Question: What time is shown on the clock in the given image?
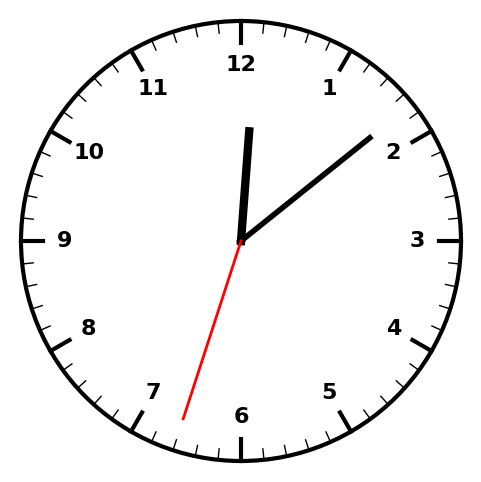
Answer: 12:08:33